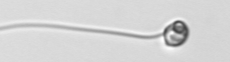
Label: flagellate